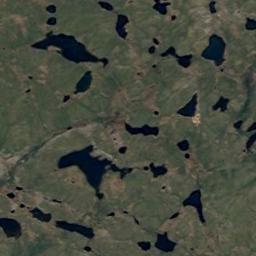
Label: wetland